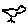
Label: bird